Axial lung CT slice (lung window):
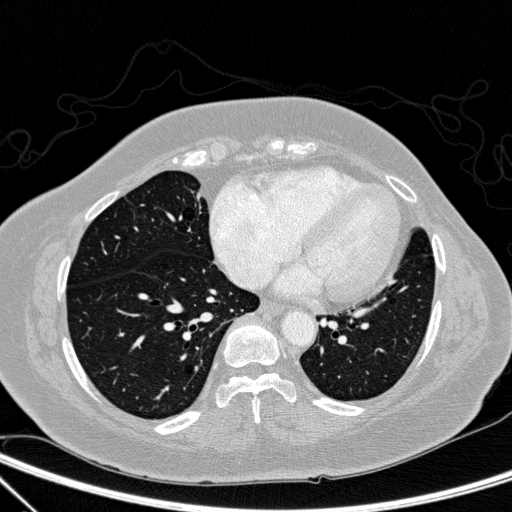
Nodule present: no